Field crop: maize
Growth stage: 1
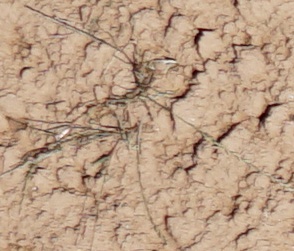
Species: lolium